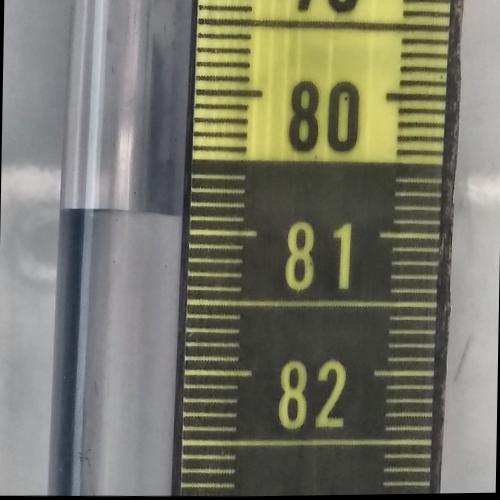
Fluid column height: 80.9 cm